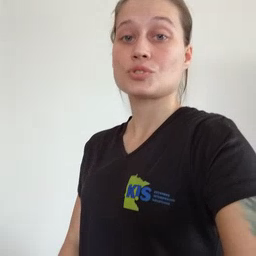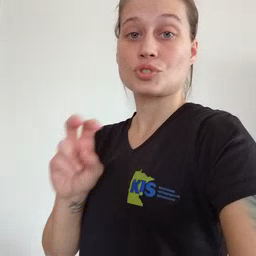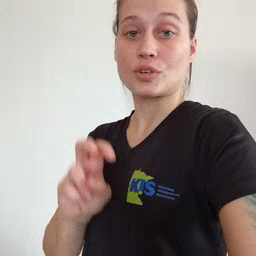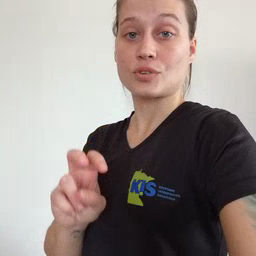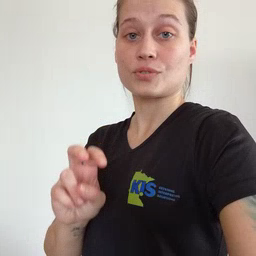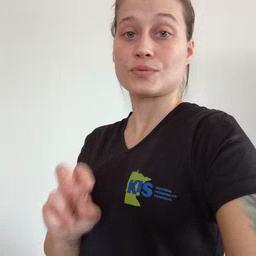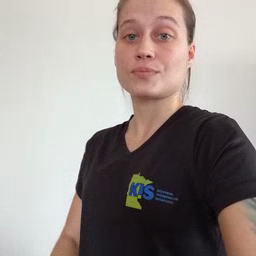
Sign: chair